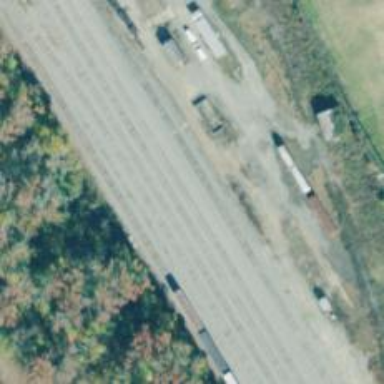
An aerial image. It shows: Manifest railway yard.